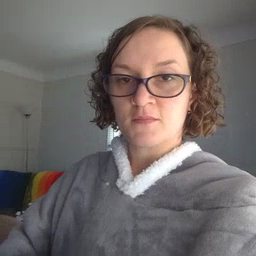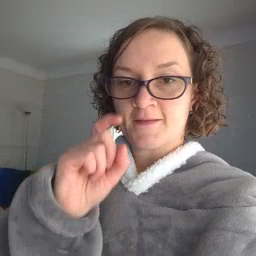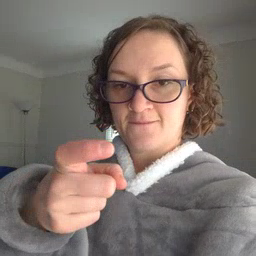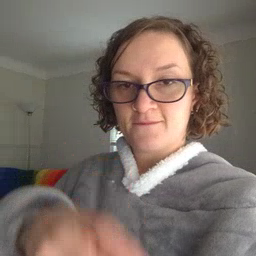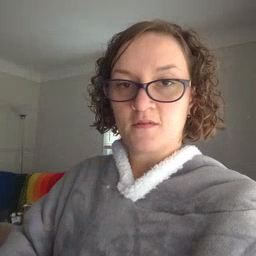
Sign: gift